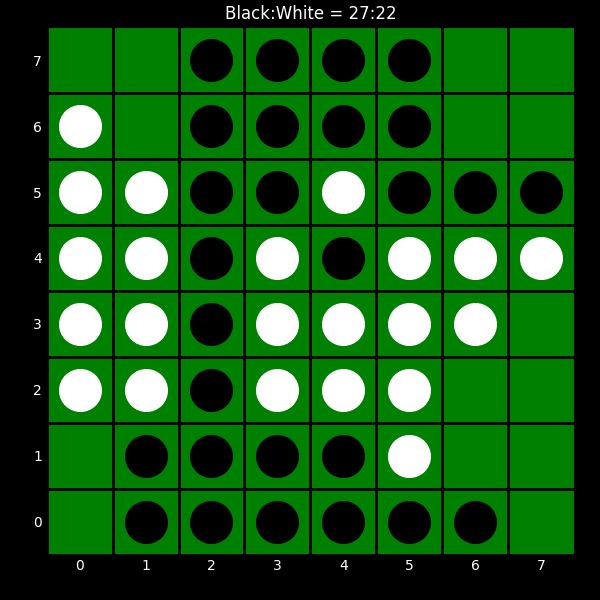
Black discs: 27
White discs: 22